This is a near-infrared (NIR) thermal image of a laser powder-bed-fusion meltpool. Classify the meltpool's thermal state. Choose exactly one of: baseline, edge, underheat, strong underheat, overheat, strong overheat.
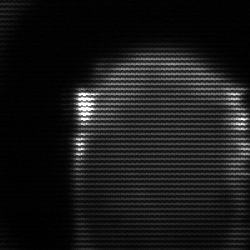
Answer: edge